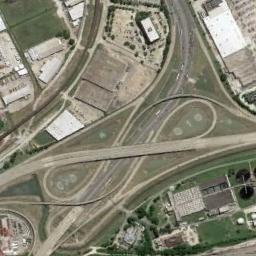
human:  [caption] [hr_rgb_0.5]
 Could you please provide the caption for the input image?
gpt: Several buildings of different shapes are beside the overpass .

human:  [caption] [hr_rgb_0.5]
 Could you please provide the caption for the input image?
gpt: There are three overpasses built above the other three roads .

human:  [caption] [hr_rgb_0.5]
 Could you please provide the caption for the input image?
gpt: The overpass is next to the bare land and some houses .

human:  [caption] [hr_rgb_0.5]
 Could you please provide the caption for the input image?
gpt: The horn-shaped overpass is over the roads in the city .

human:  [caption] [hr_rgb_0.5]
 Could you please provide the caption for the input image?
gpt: There are some buildings and green lawns beside the overpass .